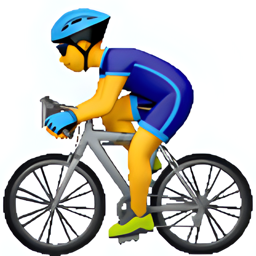
Name: bicyclist
Emoji: 🚴
Group: People & Body
Sub-group: person-sport